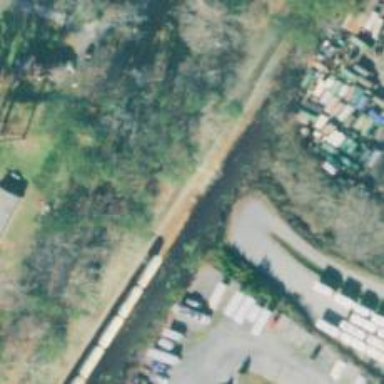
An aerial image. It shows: Railway spur line used for transporting aggregate freight.